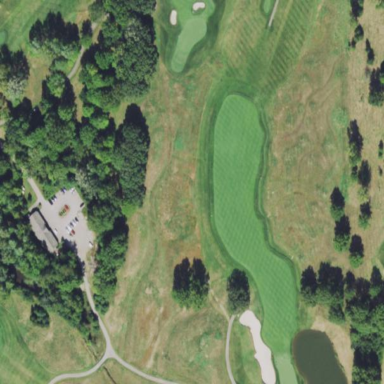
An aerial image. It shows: Rough area in golf course.